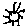
Label: sun